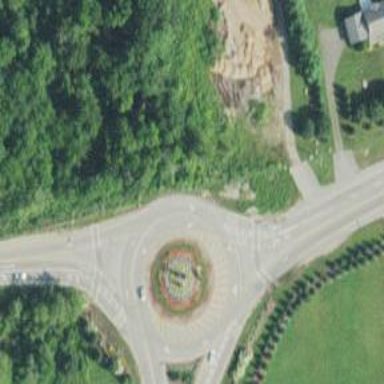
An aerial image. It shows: Primary highway with asphalt surface leading to roundabout.